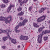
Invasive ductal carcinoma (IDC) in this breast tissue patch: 0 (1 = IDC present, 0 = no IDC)